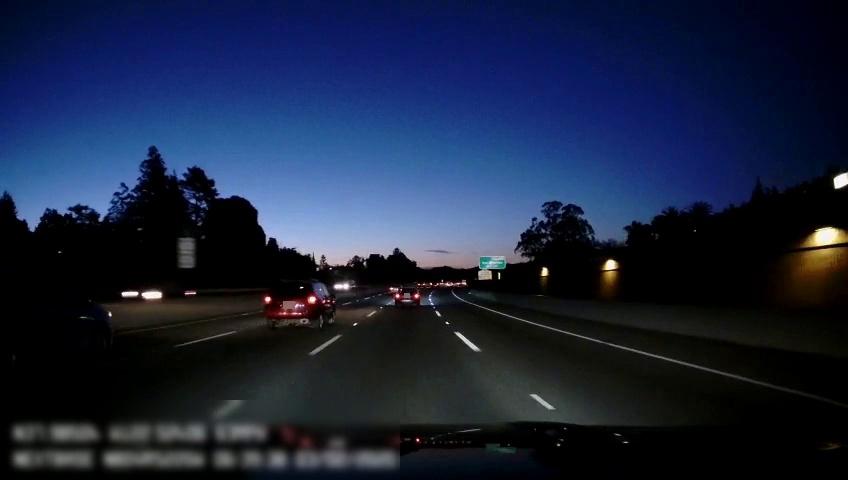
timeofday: Night
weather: Other
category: Drivable Space
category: Vehicles | Car
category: Vehicles | Car
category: Vehicles | SUV
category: Vehicles | Car
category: Vehicles | SUV
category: Vehicles | SUV
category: Lanes | Alternate Lane
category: Lanes | Alternate Lane
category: Lanes | Current Lane
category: Lanes | Current Lane
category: Lanes | Alternate Lane
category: Traffic | Signs
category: Traffic | Signs